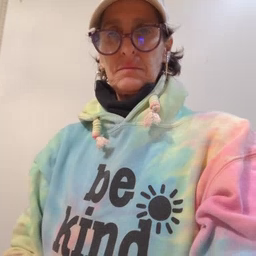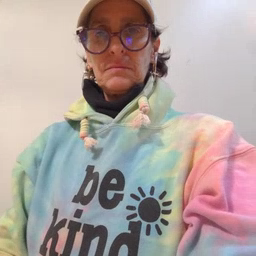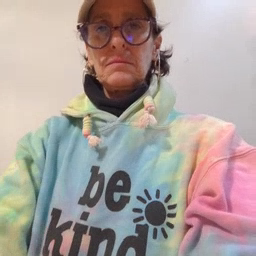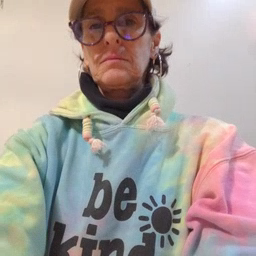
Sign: rain